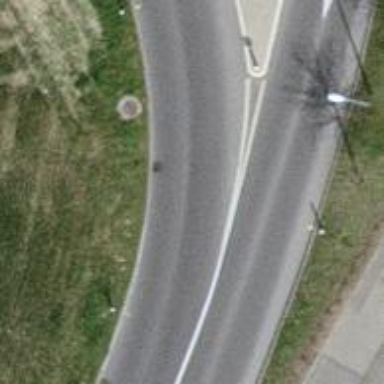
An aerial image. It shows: Secondary road with asphalt surface.